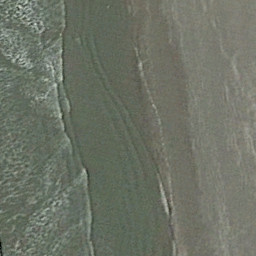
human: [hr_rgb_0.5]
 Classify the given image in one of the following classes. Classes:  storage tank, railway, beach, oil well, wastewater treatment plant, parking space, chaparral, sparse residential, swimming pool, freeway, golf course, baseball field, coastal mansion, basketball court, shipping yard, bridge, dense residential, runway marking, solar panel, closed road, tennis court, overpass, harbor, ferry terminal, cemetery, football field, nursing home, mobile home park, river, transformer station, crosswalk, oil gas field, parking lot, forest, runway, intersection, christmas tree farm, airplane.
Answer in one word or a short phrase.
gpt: beach